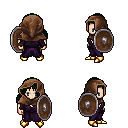
a pixel art fantasy rpg character, male body template, human, light skin, purple robe, gold greaves, green twin-tailed hairstyle, cloth hood, gold boots, shield, four views (front, back, left, right), 2x2 character sprite sheet, small pixel art, hard edges, no anti-aliasing